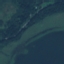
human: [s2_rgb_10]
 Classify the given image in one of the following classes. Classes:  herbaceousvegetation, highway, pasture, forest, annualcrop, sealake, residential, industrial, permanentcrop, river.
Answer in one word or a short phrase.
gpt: River